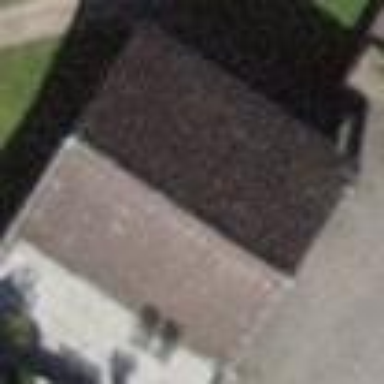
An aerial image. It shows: Group of garages.